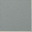
Piece: xx